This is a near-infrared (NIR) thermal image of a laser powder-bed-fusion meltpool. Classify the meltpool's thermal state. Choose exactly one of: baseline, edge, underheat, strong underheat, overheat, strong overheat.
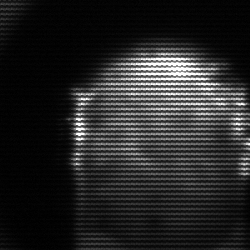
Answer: baseline